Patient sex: M
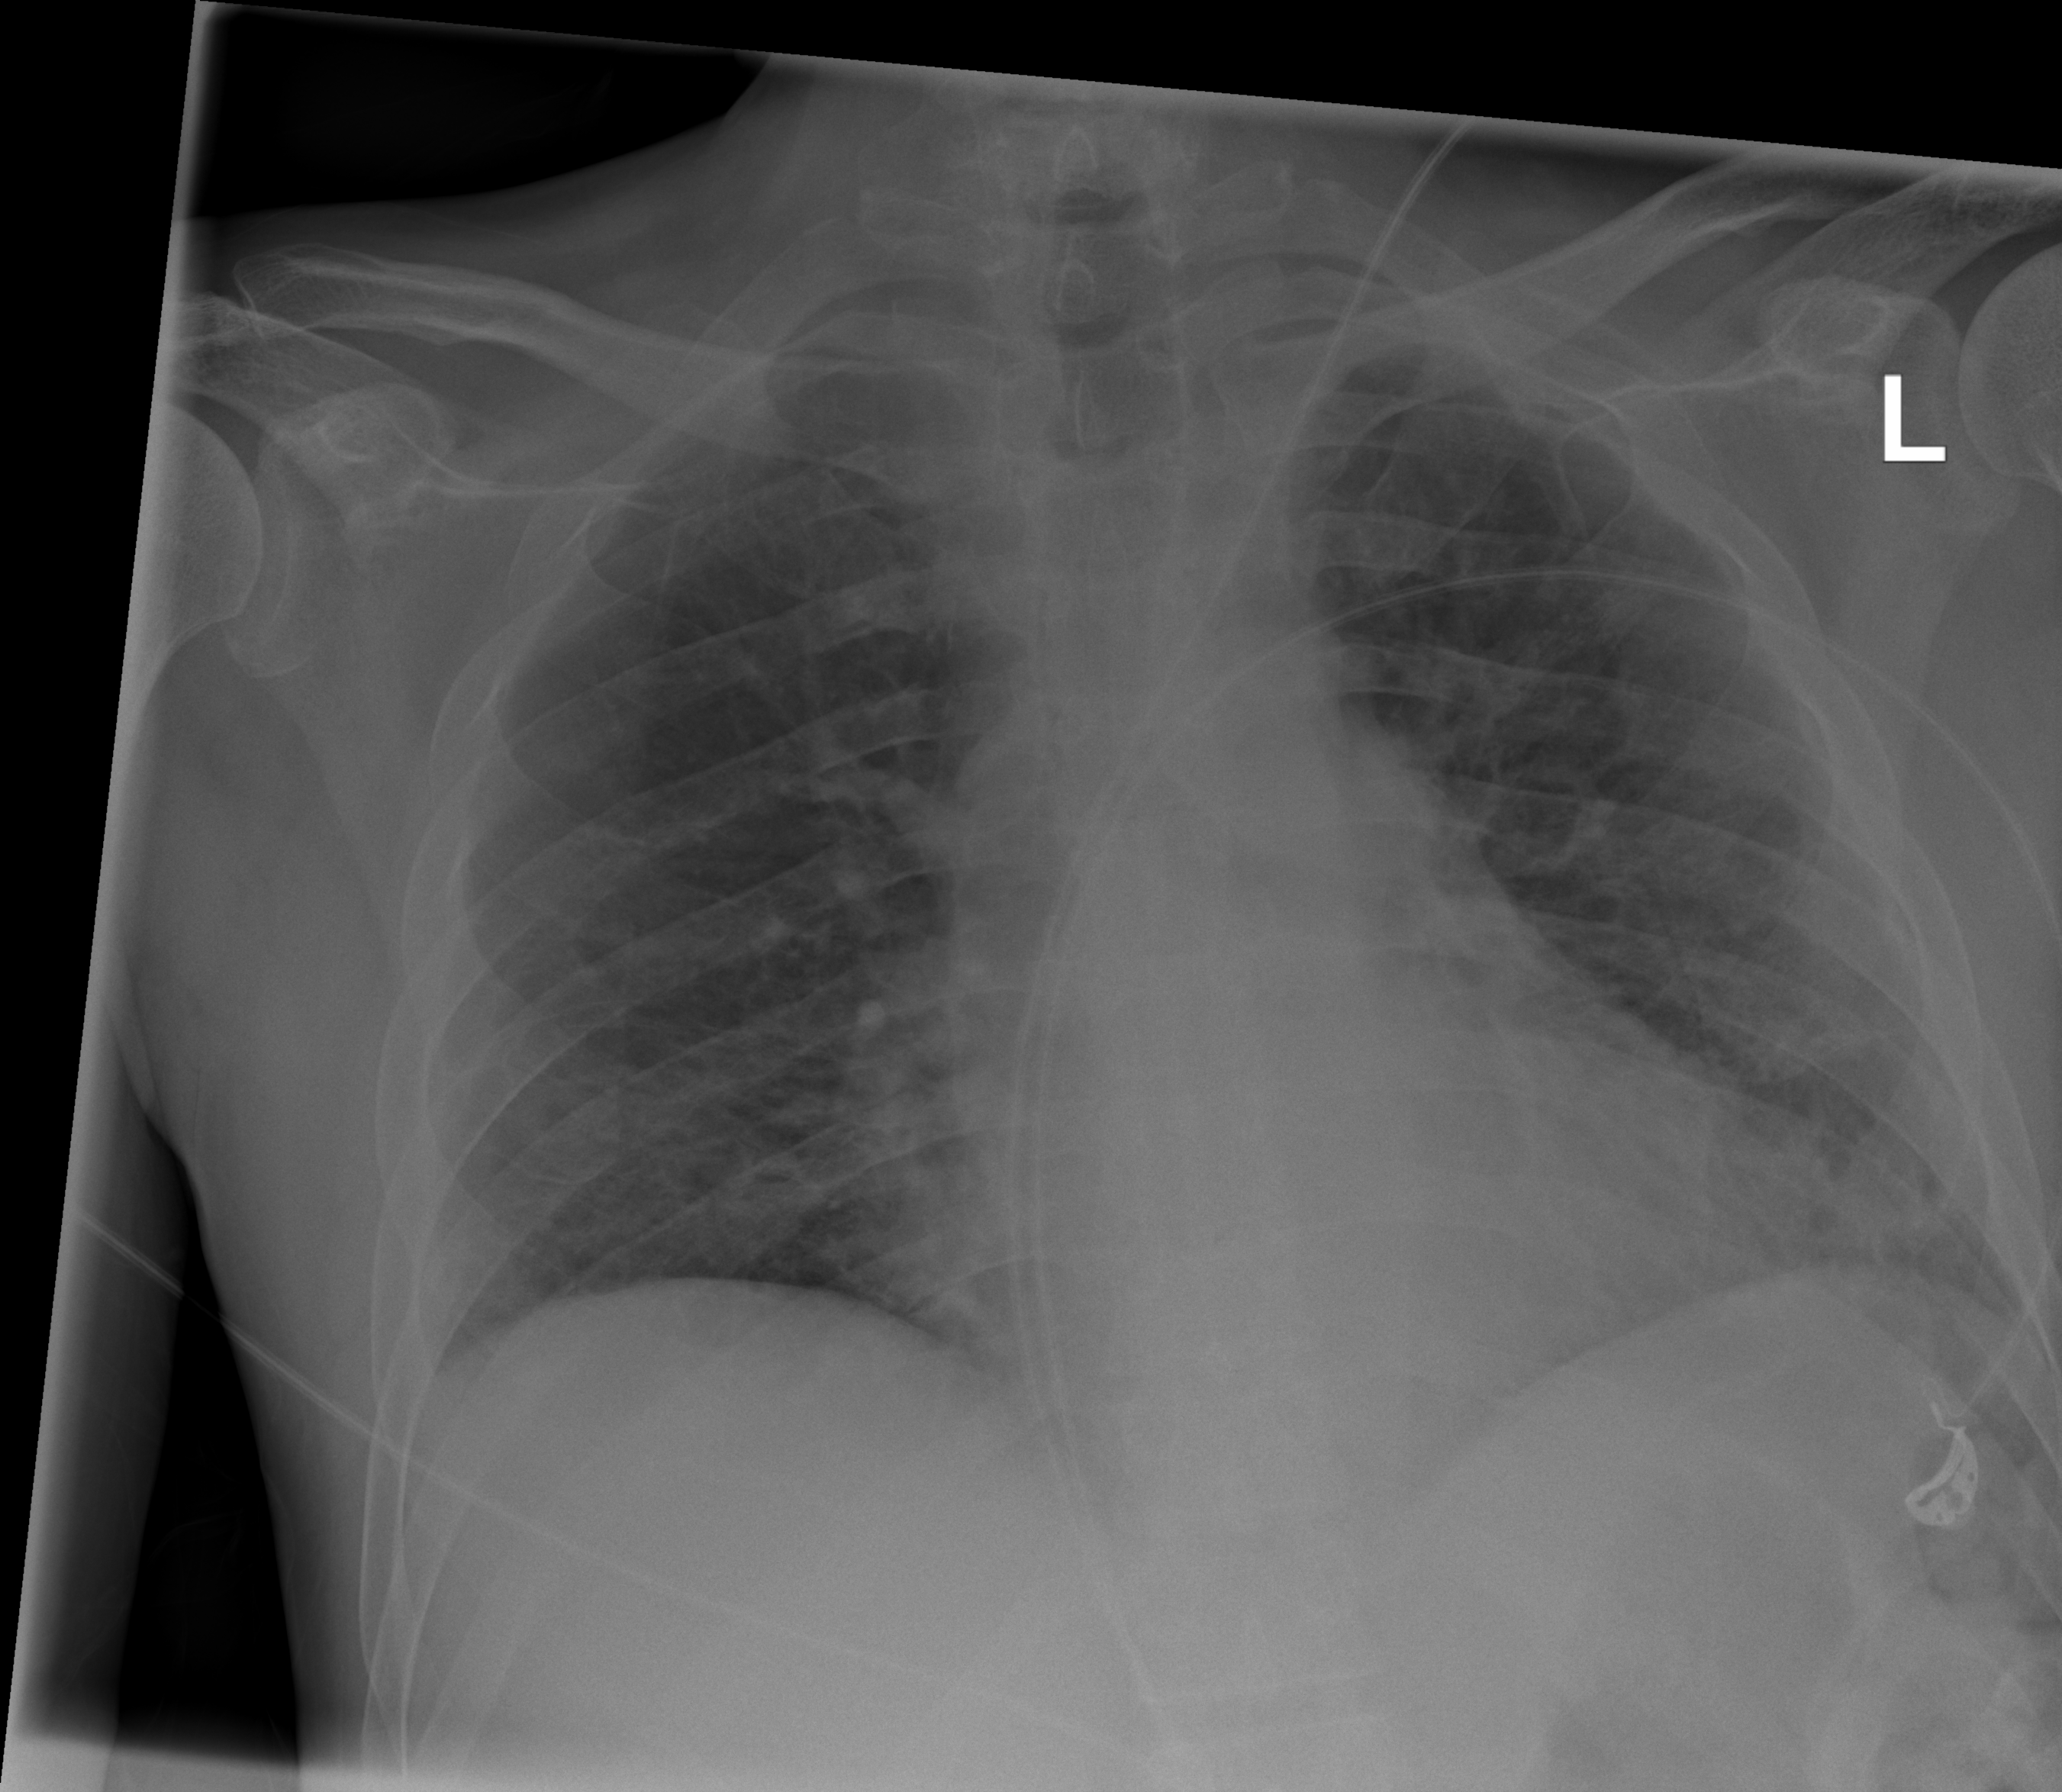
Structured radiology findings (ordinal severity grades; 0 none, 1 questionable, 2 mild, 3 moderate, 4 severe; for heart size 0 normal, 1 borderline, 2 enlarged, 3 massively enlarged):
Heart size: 1
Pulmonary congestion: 2
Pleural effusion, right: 0
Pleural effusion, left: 2
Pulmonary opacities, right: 2
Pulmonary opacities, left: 2
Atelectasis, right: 2
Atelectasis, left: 2